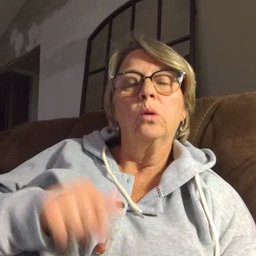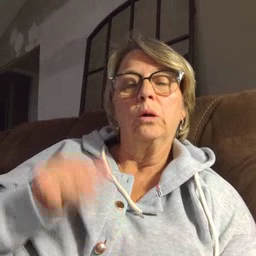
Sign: go